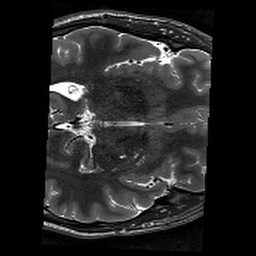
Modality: T2w
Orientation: axial
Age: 30
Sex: male